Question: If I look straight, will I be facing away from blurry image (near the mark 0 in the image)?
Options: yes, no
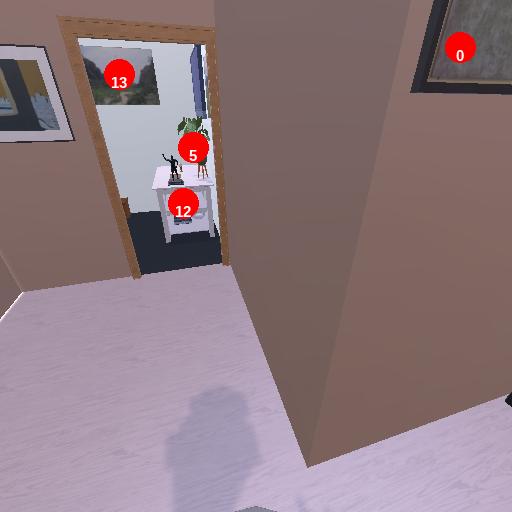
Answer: yes